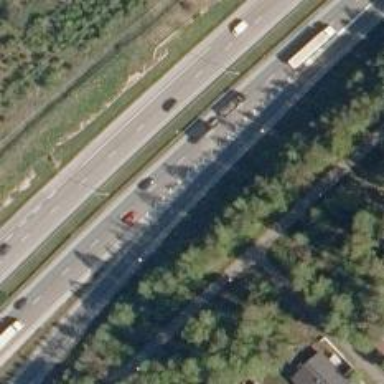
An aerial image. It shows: Trunk link highway with asphalt surface.